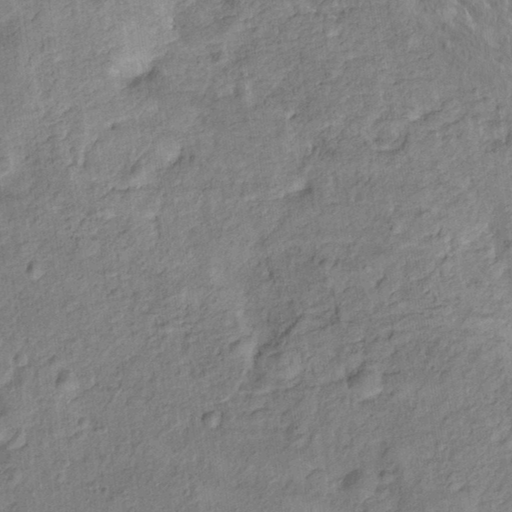
Objects detected: cone